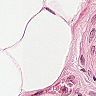
Metastatic tissue present: no